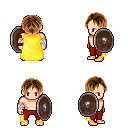
a pixel art fantasy rpg character, male body template, human, light skin, yellow cape, red pants, brown parted hairstyle, white cloth bandages, shield, four views (front, back, left, right), 2x2 character sprite sheet, small pixel art, hard edges, no anti-aliasing